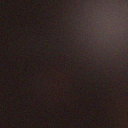
Screen state: off